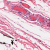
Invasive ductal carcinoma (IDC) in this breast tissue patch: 0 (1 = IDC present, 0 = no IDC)